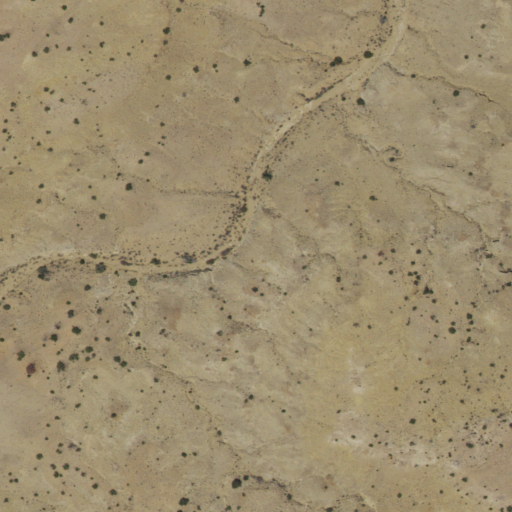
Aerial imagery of valley in New Mexico named Dog Spring Canyon containing grassland and shrub